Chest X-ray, AP view. Patient: 47 years old, sex F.
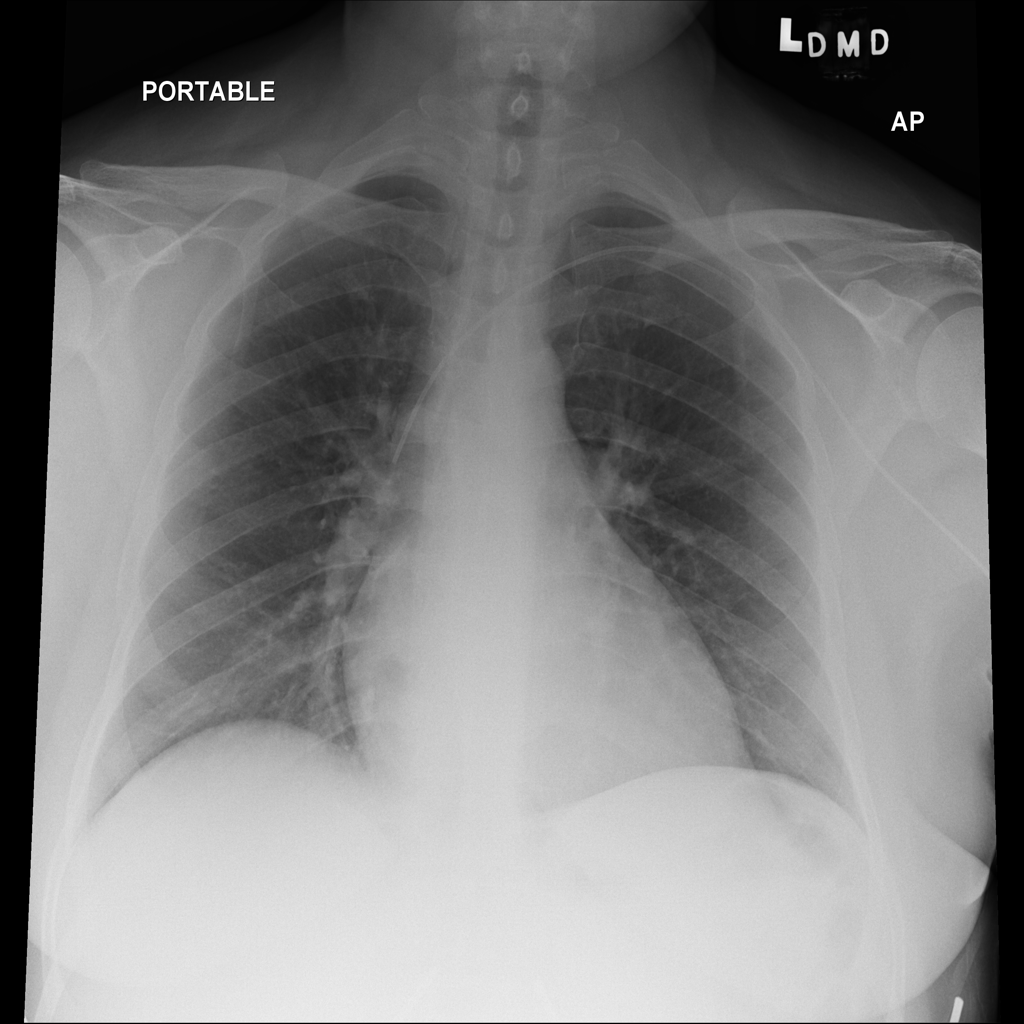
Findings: No Finding